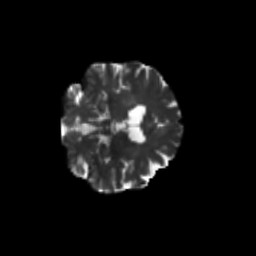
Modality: T2w
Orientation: coronal
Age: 57
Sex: female
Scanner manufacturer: siemens
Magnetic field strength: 3 T
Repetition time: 8.6 s
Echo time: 0.095 s